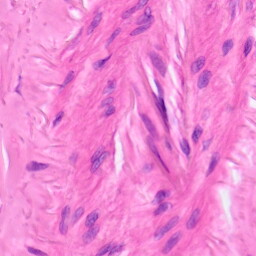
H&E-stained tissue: Lung